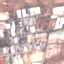
Land use / land cover class: Industrial